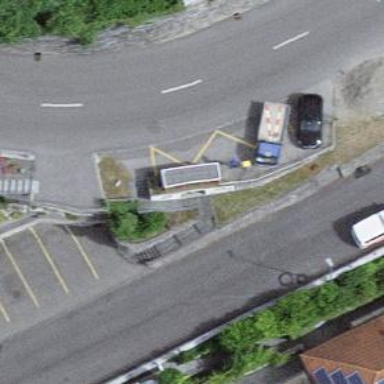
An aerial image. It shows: Bus stop with shelter. It is platform for public transport.